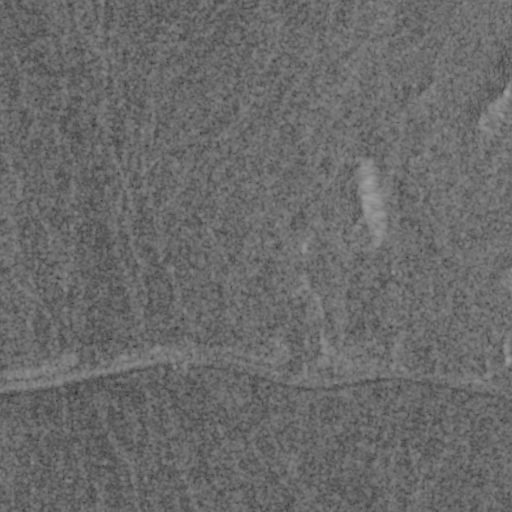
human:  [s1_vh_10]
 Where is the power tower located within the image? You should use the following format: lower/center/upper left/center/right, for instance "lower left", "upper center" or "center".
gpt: The power tower is located in the lower of the image.
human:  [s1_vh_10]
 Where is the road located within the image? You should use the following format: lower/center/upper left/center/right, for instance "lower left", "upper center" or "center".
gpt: The road is located in the lower of the image.
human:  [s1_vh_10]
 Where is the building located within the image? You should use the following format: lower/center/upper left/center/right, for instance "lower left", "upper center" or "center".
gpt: The building is located in the lower left of the image.
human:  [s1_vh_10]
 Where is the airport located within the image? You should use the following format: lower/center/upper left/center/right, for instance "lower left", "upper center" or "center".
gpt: There is no airport in the image.

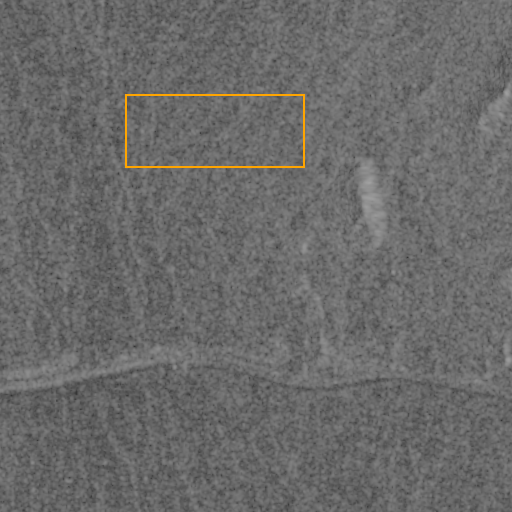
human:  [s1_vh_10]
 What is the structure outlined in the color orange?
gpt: There is no orange outline.
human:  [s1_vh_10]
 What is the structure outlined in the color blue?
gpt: There is no structure outlined in blue.